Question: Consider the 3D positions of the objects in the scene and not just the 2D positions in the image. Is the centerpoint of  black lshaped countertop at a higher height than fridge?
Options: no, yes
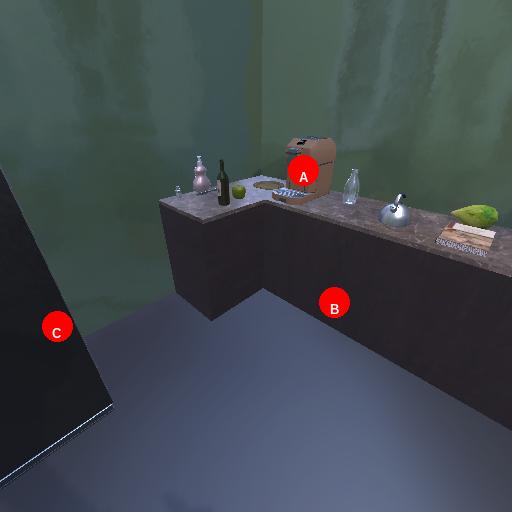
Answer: no